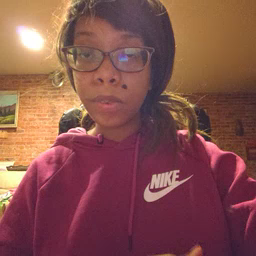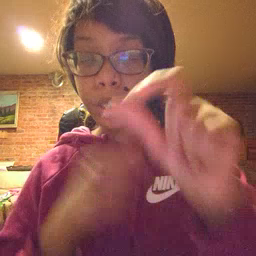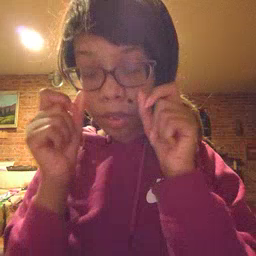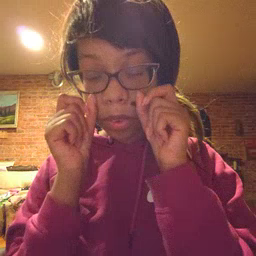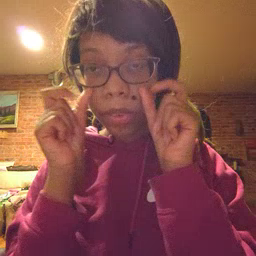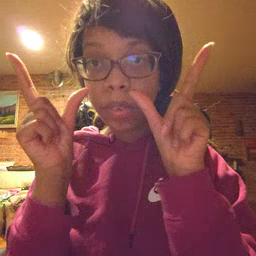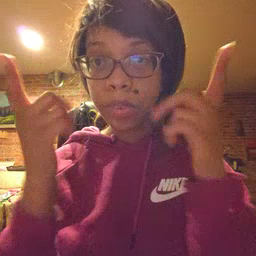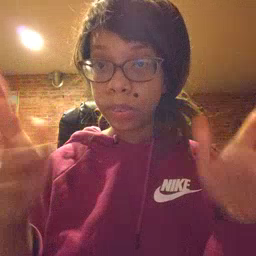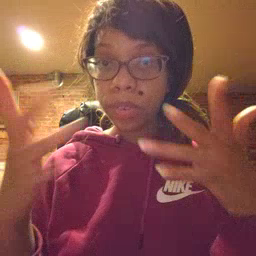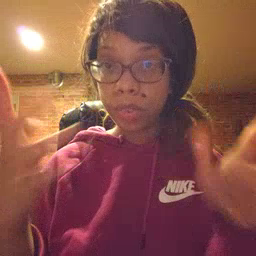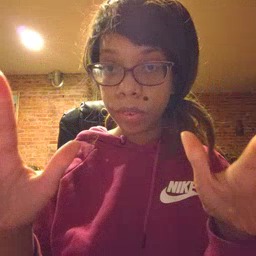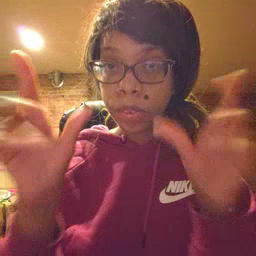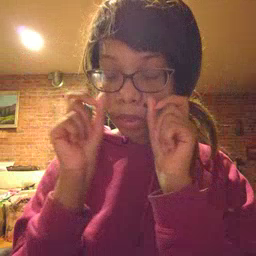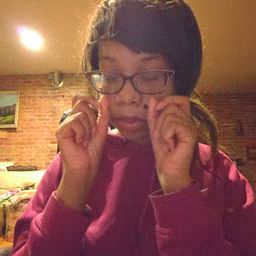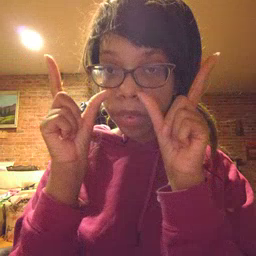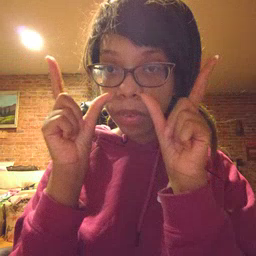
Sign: awake